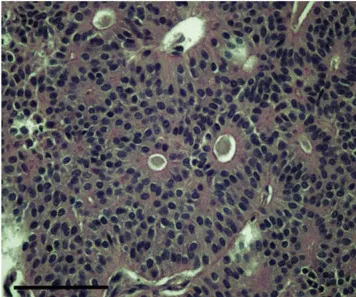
Images of slides made for histopathologic analysis of the tumor showing epithelial cell groups forming characteristic rosette patterns.
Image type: pathology (h&e)